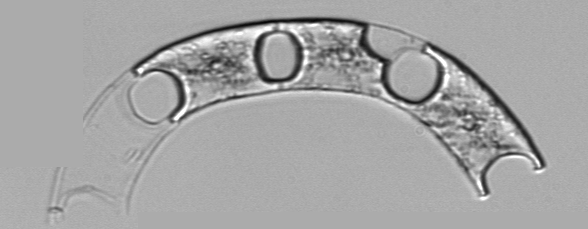
Label: Eucampia